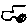
Label: car